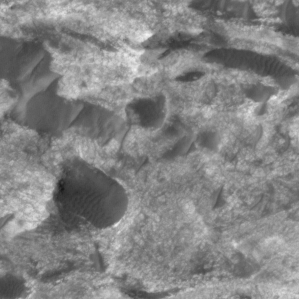
Label: non_frost